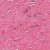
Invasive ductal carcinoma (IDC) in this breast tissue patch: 0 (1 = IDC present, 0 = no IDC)